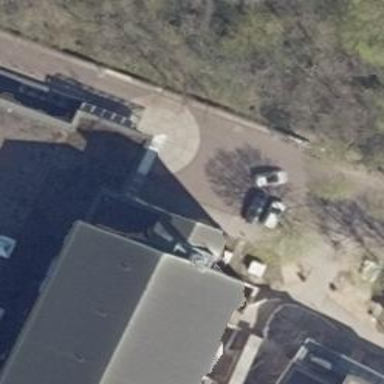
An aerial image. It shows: Ambulance station for emergencies.